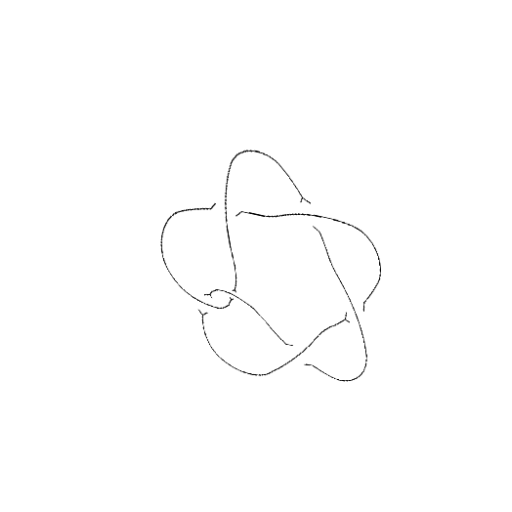
Crossing number: 6